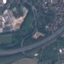
Land use / land cover: Highway